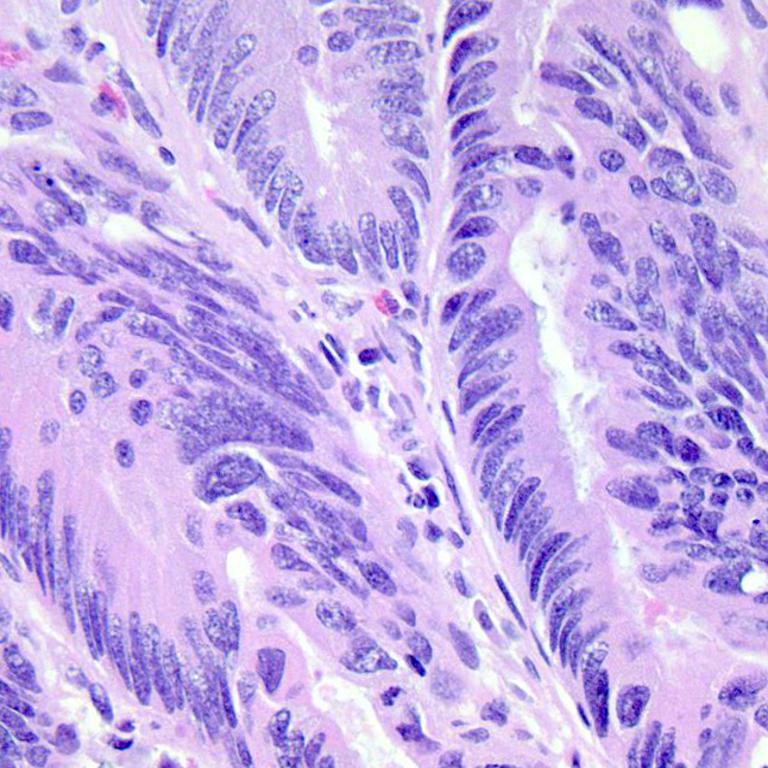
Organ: colon
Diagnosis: adenocarcinomas